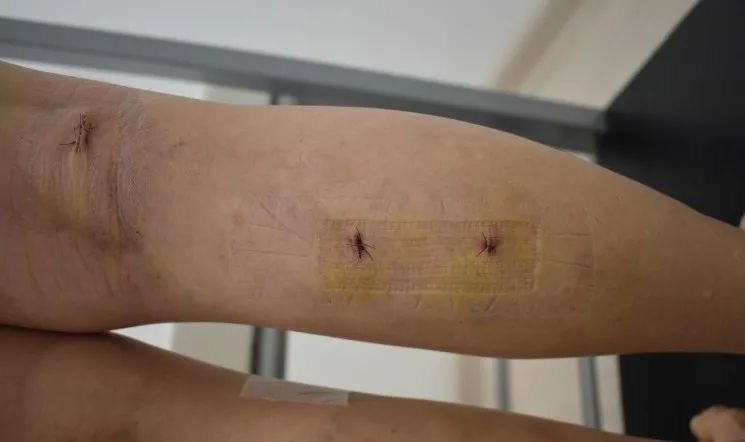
Postoperative photograph of the right calf.
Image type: medical_photograph (skin_photograph)